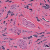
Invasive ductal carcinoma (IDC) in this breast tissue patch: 1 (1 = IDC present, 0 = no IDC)